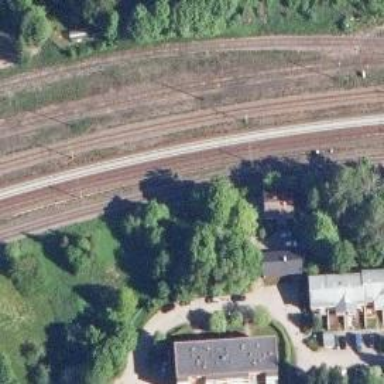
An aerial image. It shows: Railway with continuous electrified contact lines.